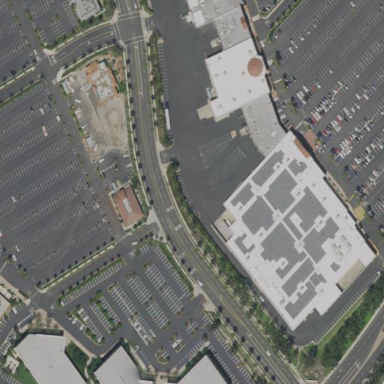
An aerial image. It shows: Retail building housing department store.